Question: I was browsing a few pages here and found something that almost worked for my needs, which was to have a navbar on a webpage with all the links equally spaced from each other, as if justified, and having an 8% padding on the left and right, so that the background of the navbar spans the width of the page, but the containing the links does not exceed the 8% limitation.
I don't have the code since I deleted it and went for another design a while ago, but since I want to revisit the idea, I'm hoping someone could offer me a solution. The method I used before involved sticking an empty under the navbar with a width set, but a height of 0. However, even with the height at 0, I still ended up with a navbar that had extra space underneath, taking up some amount of height, and ruining the symmetry that most navbars have above and below. To provide an example, the excessive space I'm referring to is the green bit here:

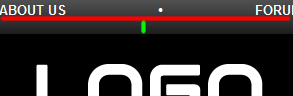
Answer: It sounds like this article is what you're looking for:
<URL>
In brief, you'll want your code to look something like this:
CSS:
'''
.wrapper{
width: 550px;
text-align: justify;
margin: 20px auto;
}
.wrapper div{
background: white;
display: inline-block;
}
.wrapper div:first-child {
padding-left: 8%;
}
.wrapper div:last-child {
padding-right: 8%;
}
.wrapper:after{
content: "";
width: 100%;
display: inline-block;
}
/* Only to see effect better */
body{ margin: 0; font-family: sans-serif; font-size: 12px;}
.wrapper,.wrapper div{ padding: 5px; }
'''
HTML:
'''
<div class="wrapper">
<div>This can be anything.</div>
<div>This can be anything.</div>
<div>This can be anything.</div>
<div>This can be anything.</div>
</div>
'''
The magic is in the .wrapper:after portion of the code, which makes the align justify kick in and do its stuff.
jsfiddle:
<URL>